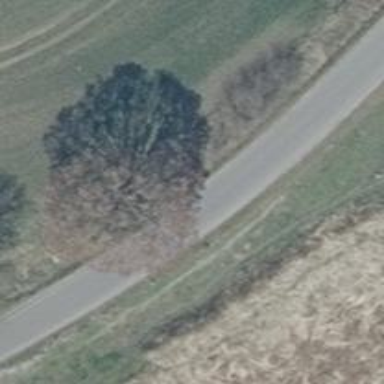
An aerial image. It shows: Unclassified road.